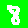
Digit: 8